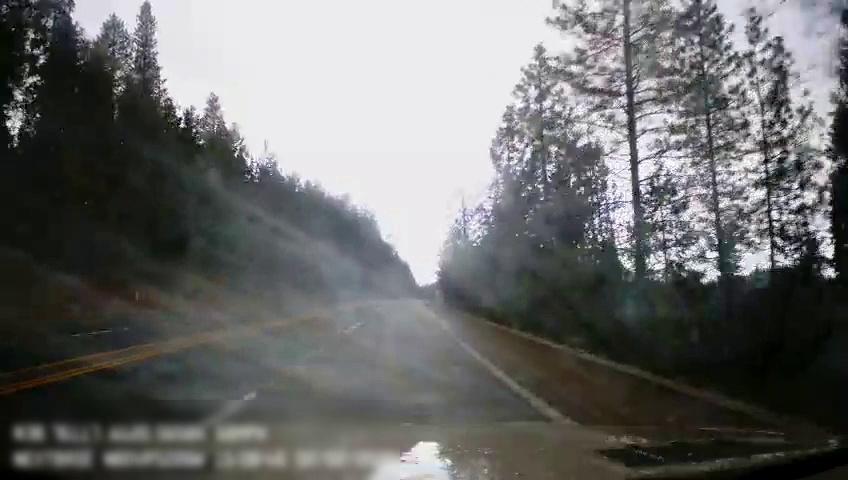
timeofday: Day
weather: Cloudy
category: Drivable Space
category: Lanes | Current Lane
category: Lanes | Current Lane
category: Lanes | Alternate Lane